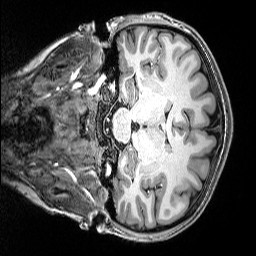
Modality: T1w
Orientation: coronal
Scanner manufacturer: siemens
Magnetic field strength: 3 T
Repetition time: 2.5 s
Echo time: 0.00343 s